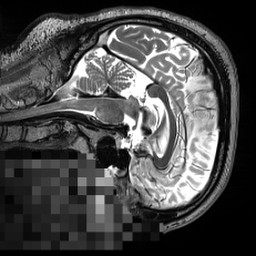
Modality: T2w
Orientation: sagittal
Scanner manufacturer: siemens
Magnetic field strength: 3 T
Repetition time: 3.2 s
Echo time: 0.564 s